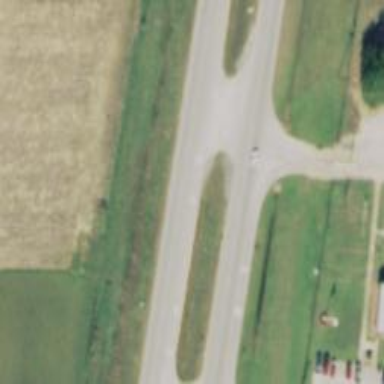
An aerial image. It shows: Trunk expressway with asphalt surface. It is dual carriageway.